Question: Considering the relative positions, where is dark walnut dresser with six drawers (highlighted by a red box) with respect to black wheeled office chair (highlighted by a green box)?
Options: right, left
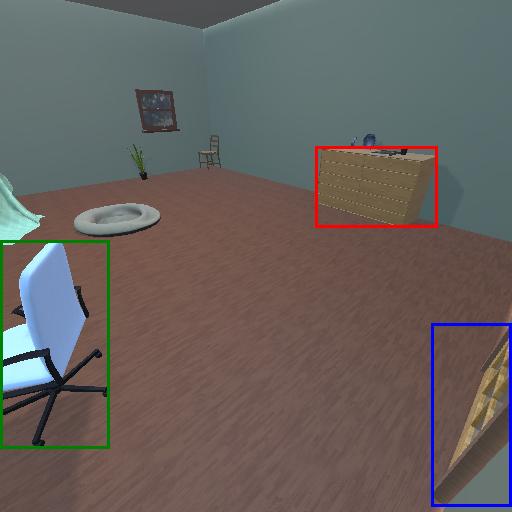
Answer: right